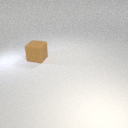
large brown rubber cube